Question: I have recently installed Eclipse and want to enable as in image in Eclipse under class name as enclosed in image. But I forget how to enable it again. Does anyone know how to enable quick reference in Eclipse?
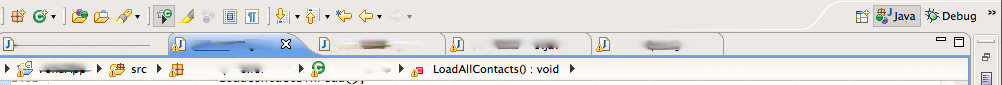
Answer: This is known as the you can get this back using the button